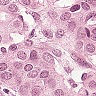
Metastatic tissue present: yes